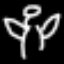
Label: angel